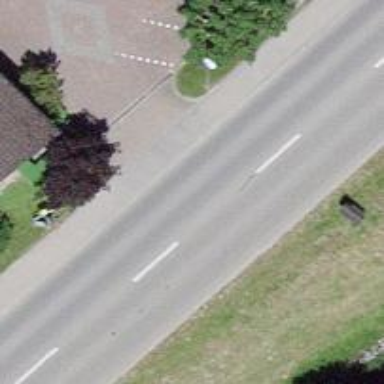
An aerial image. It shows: Asphalt road classified as primary highway.